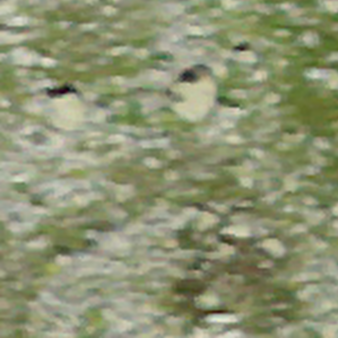
Label: other